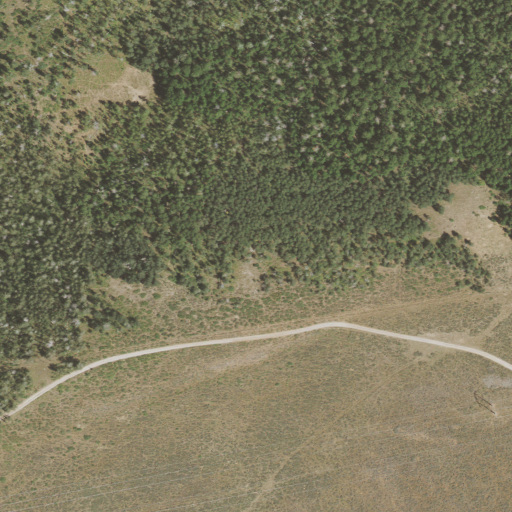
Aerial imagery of ridge(s) in Utah named Dairy Ridge containing deciduous forest, shrub, and open development